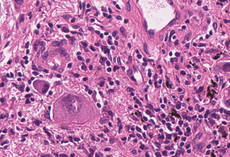
Tumor epithelial tissue: yes
Tumor-associated stroma tissue: yes
Normal tissue: no